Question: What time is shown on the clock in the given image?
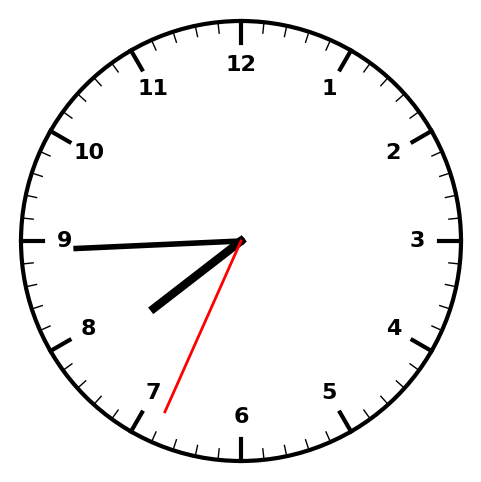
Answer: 07:44:34